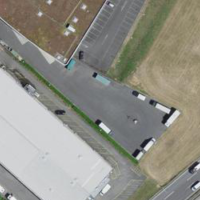
EUNIS habitat code: 57
Species observed at this site:
Columba livia